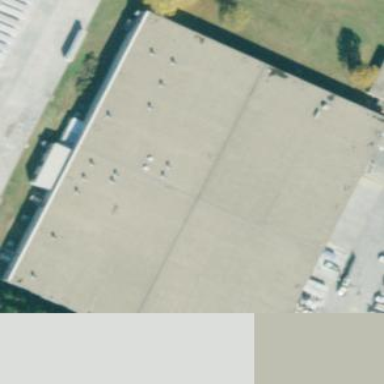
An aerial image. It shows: Building with gabled roof that is oriented across.